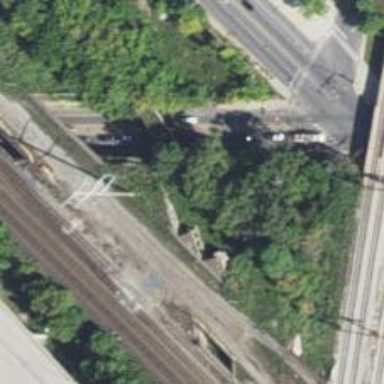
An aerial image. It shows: Abandoned railway.